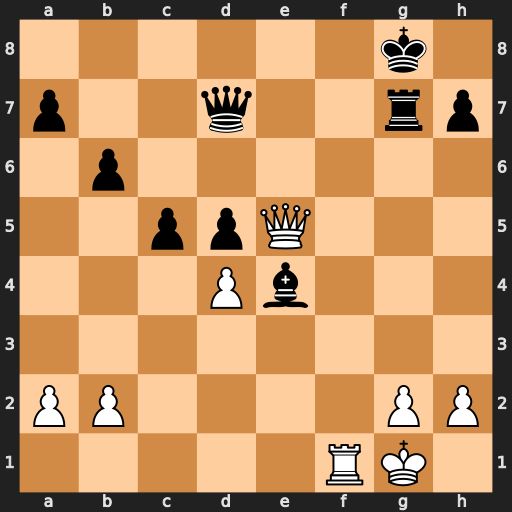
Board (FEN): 6k1/p2q2rp/1p6/2ppQ3/3Pb3/8/PP4PP/5RK1
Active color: w
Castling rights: -
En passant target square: -
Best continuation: Qb8+ Qc8 Qxc8#